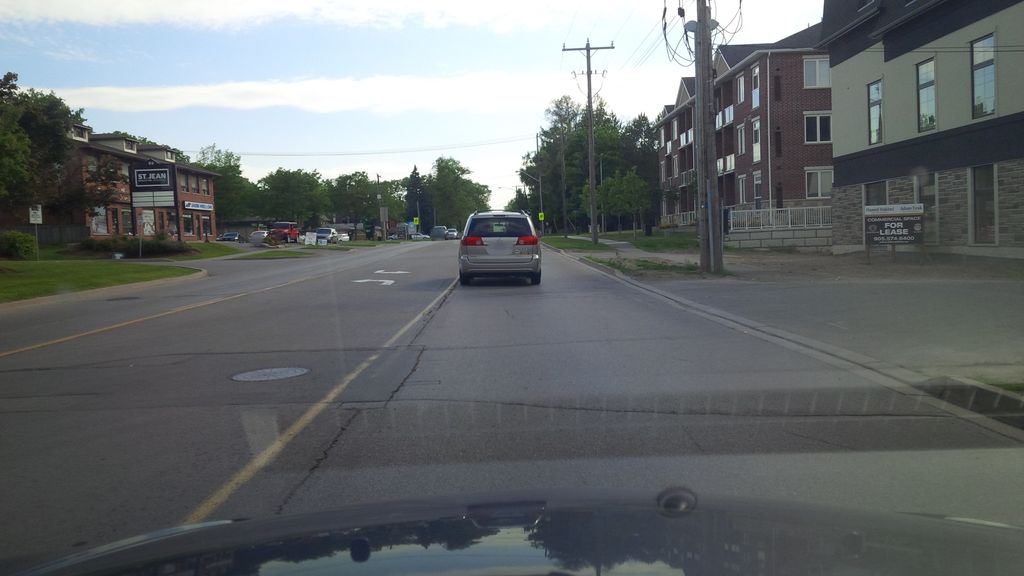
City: hamilton